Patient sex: F
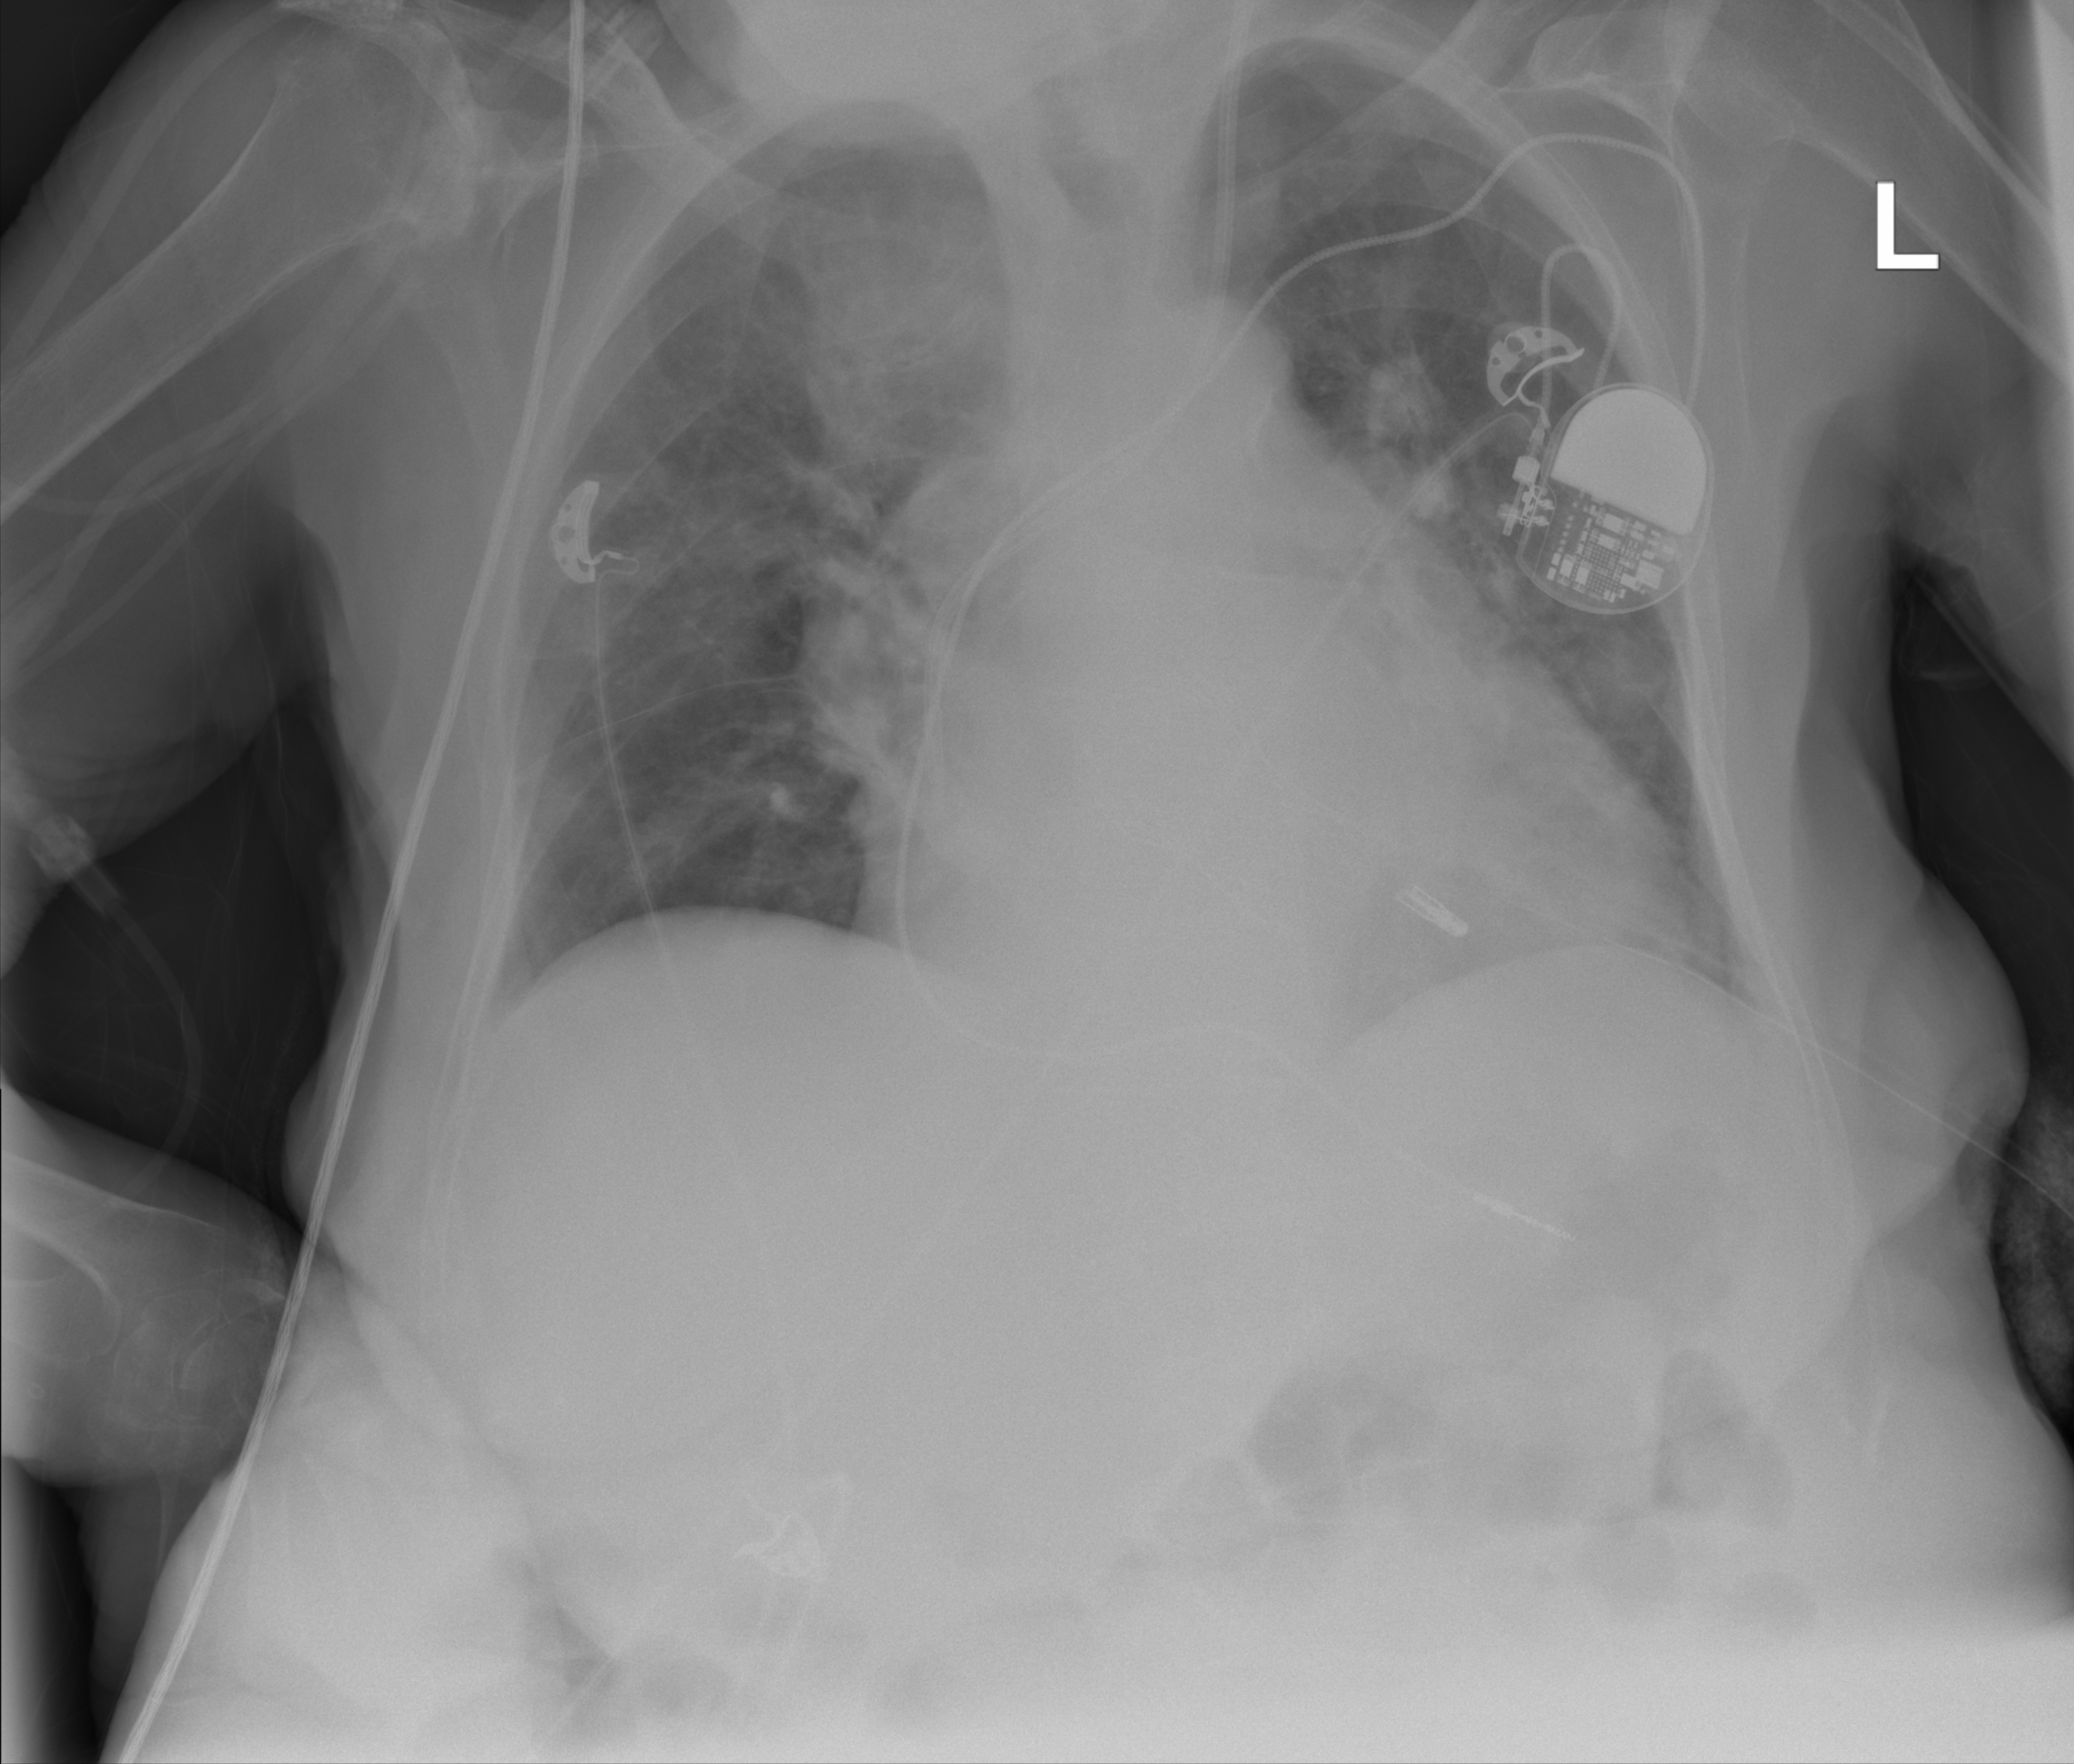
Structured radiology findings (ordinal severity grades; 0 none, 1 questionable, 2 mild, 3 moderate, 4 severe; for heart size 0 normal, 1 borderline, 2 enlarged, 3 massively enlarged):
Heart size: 2
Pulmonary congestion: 1
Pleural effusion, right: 0
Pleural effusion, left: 0
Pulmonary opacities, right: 2
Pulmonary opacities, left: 2
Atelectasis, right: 2
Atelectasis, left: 2